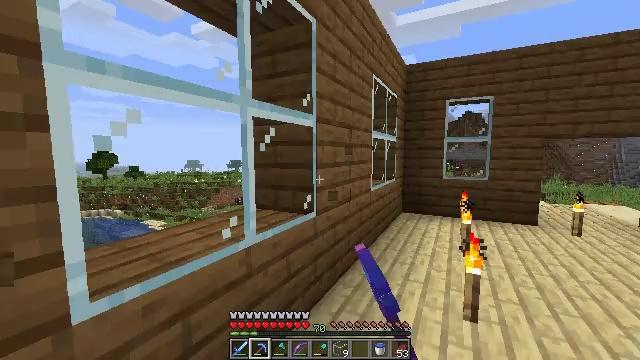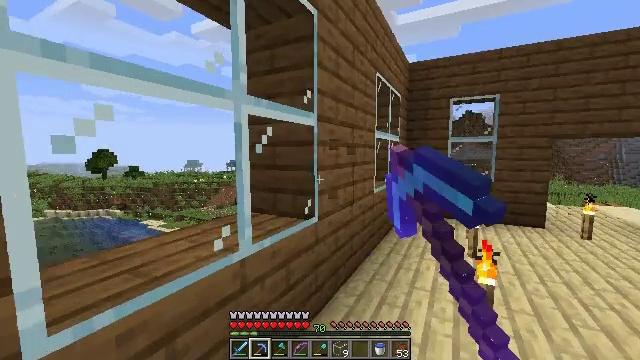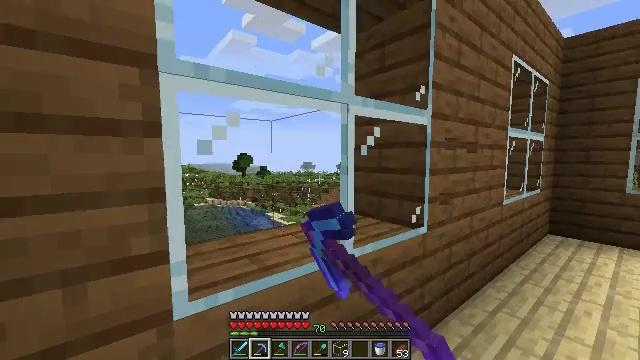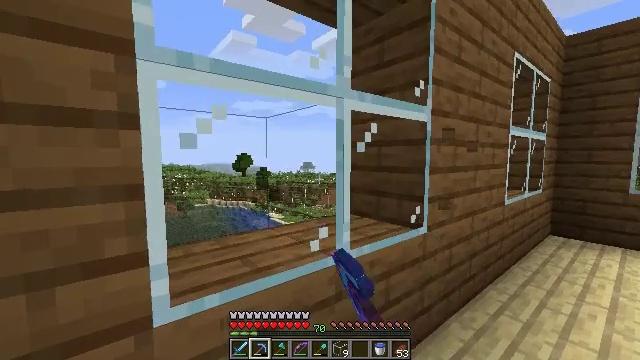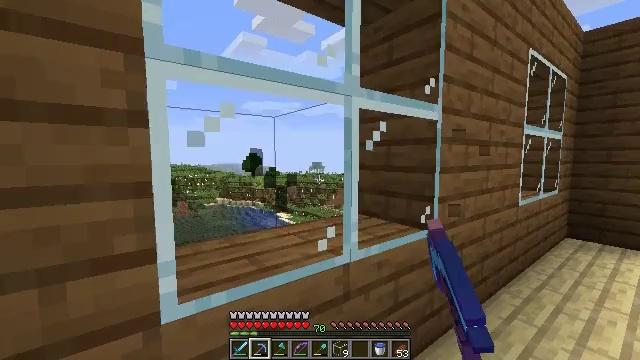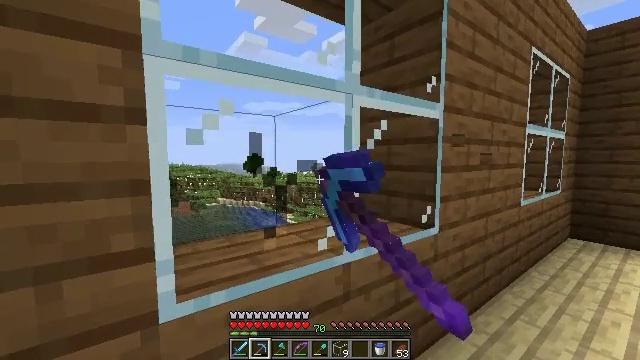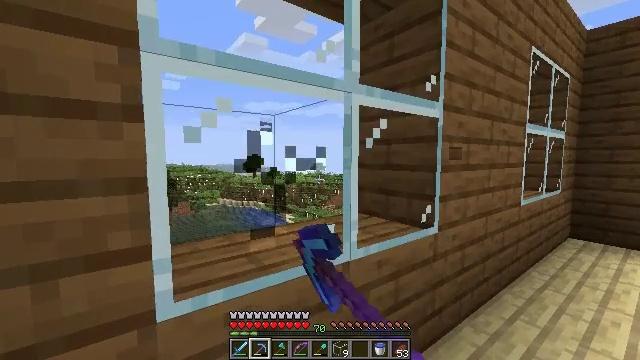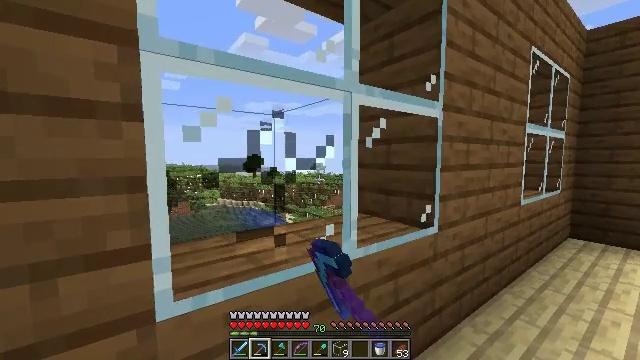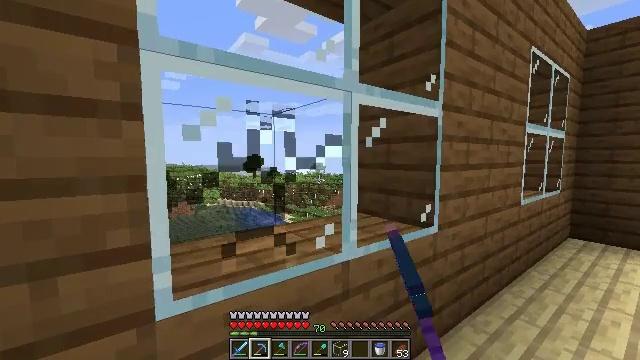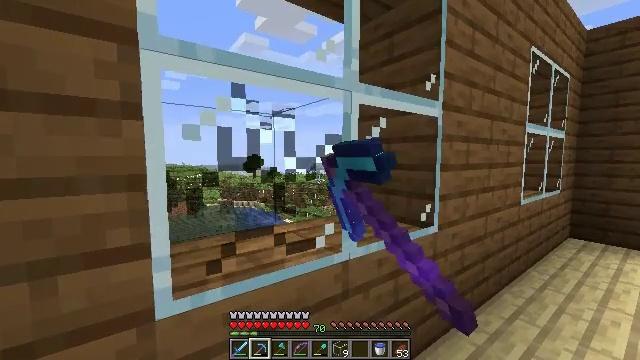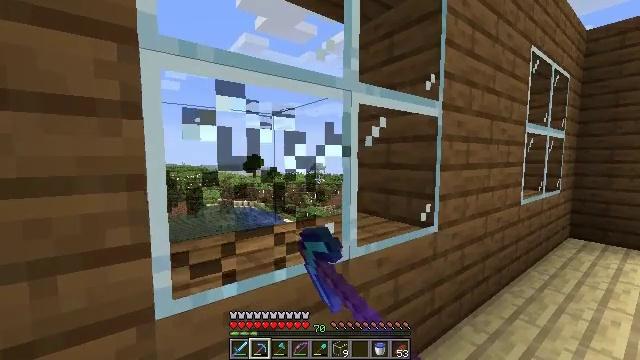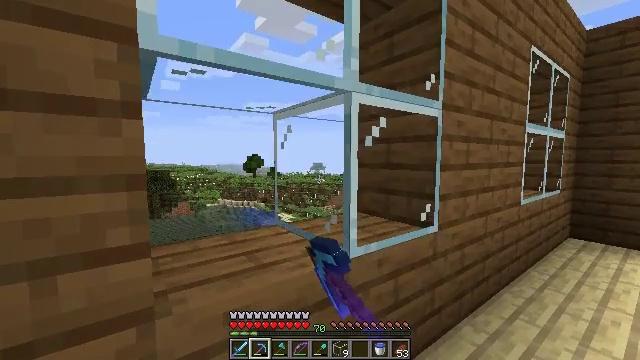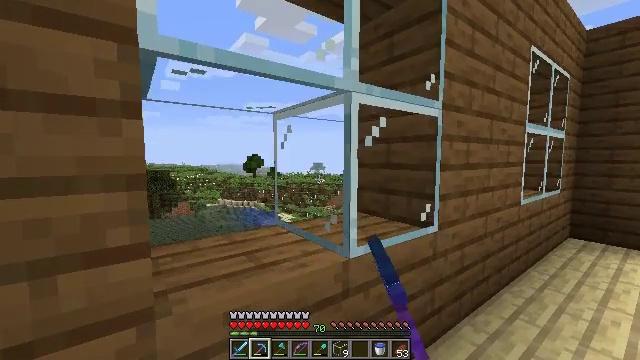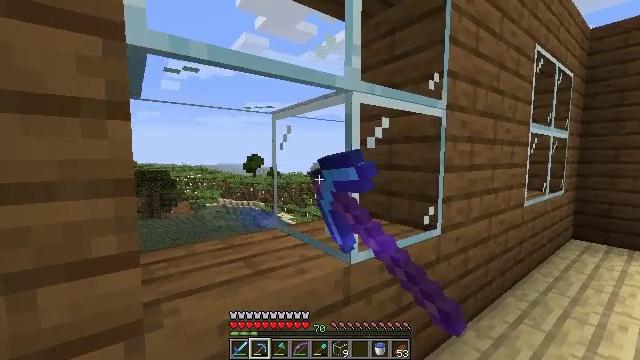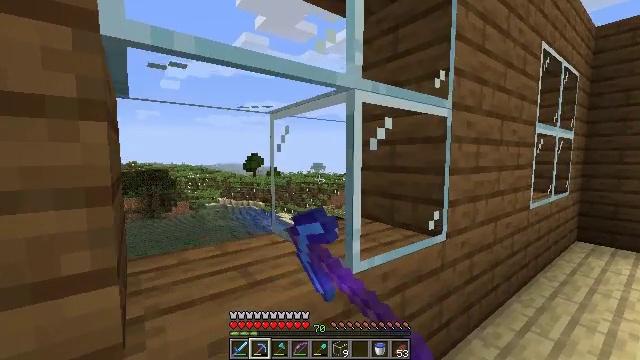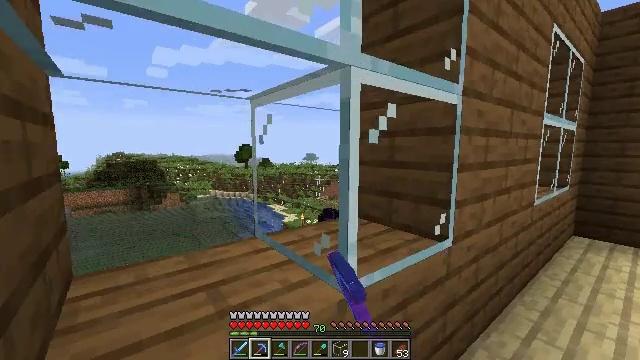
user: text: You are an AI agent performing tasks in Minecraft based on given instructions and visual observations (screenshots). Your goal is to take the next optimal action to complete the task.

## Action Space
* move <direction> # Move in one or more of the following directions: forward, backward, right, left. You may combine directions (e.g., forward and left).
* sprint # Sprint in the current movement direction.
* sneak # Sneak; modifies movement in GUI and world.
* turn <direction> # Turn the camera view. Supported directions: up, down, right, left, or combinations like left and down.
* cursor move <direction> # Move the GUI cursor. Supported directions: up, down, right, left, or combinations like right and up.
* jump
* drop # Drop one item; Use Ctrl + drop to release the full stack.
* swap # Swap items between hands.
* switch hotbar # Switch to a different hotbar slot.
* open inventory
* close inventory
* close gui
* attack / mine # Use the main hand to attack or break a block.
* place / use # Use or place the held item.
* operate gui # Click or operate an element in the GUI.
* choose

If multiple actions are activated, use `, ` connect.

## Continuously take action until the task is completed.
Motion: motion action
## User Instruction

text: Remove the glass to use the space.
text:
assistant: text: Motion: attack / mine
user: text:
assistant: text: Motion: turn left, attack / mine
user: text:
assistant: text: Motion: attack / mine
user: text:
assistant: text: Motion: turn left, attack / mine
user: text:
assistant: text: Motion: attack / mine
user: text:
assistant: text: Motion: attack / mine
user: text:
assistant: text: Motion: attack / mine
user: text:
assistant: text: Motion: attack / mine
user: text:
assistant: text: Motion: attack / mine
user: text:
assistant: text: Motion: attack / mine
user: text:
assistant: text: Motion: attack / mine
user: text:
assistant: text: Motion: attack / mine
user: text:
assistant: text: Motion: move forward, attack / mine
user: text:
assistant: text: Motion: move forward, attack / mine
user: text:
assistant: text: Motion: move forward, turn right and down, attack / mine
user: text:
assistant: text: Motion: move forward, turn right and down, attack / mine
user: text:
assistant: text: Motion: move forward, turn down, attack / mine
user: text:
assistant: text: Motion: attack / mine
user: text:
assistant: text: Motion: attack / mine
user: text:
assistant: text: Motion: attack / mine
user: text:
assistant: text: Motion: attack / mine
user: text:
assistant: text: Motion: attack / mine
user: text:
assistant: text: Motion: attack / mine
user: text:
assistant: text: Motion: attack / mine
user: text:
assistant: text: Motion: attack / mine
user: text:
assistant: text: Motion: attack / mine
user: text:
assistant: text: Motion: attack / mine
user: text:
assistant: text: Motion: attack / mine
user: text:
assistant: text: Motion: turn left and up, attack / mine
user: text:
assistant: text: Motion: turn left and up, attack / mine